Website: slack
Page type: payment
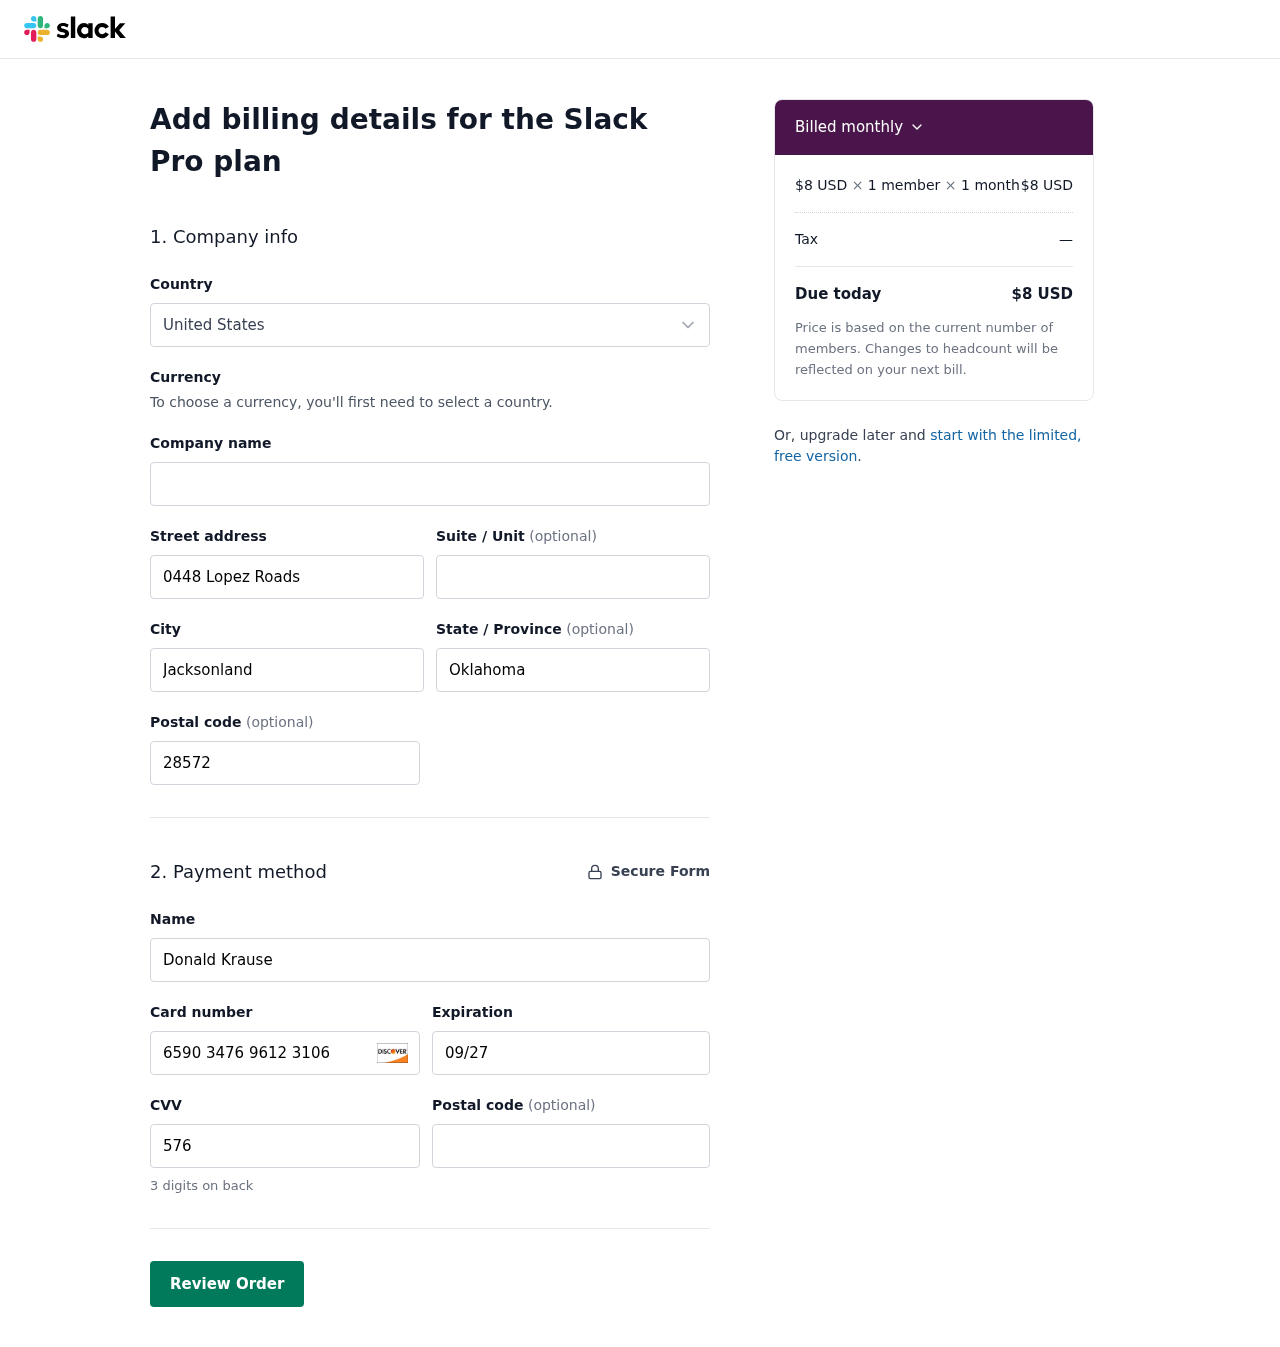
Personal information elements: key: PII_COUNTRY
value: United States
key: PII_STREET
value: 0448 Lopez Roads
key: PII_CITY
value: Jacksonland
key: PII_STATE
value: Oklahoma
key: PII_POSTCODE
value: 28572
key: PII_FULLNAME
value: Donald Krause
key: PII_CARD_NUMBER
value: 6590 3476 9612 3106
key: PII_CARD_EXPIRY
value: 09/27
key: PII_CARD_CVV
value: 576
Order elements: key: ORDER_PRICE_PER_MEMBER
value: $8 USD
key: ORDER_NUM_MEMBERS
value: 1 member
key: ORDER_NUM_MONTHS
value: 1 month
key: ORDER_SUBTOTAL
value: $8 USD
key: ORDER_TAX
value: —
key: ORDER_TOTAL
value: $8 USD